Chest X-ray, AP view. Patient: 59 years old, sex M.
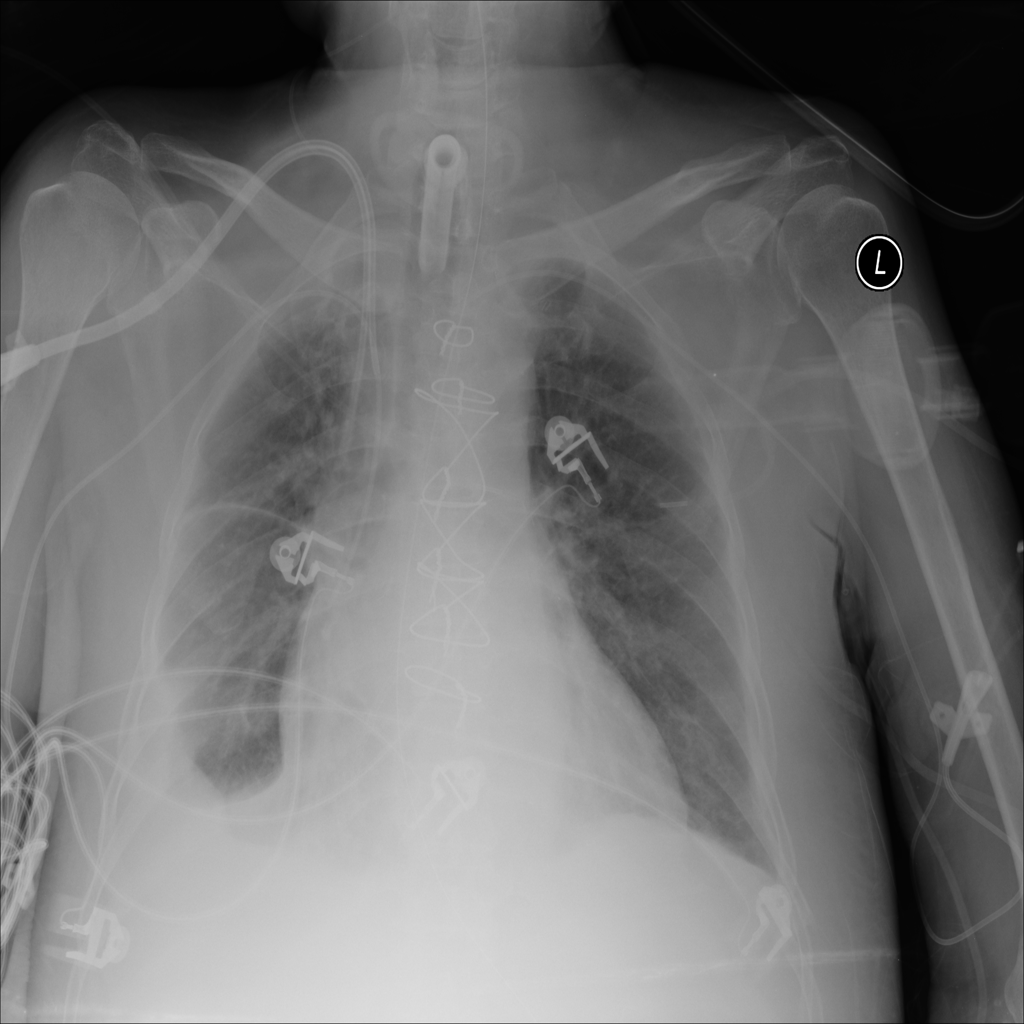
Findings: Pleural_Thickening